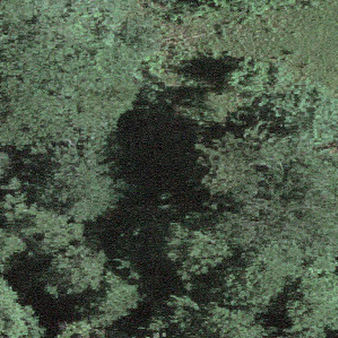
Label: other